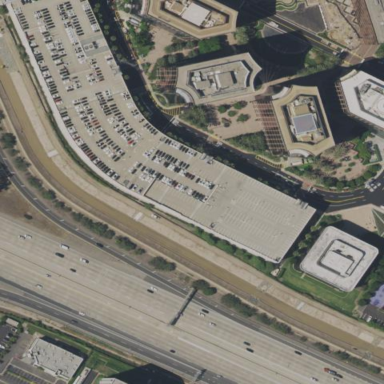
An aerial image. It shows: Multi-storey garage used for parking.